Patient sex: M
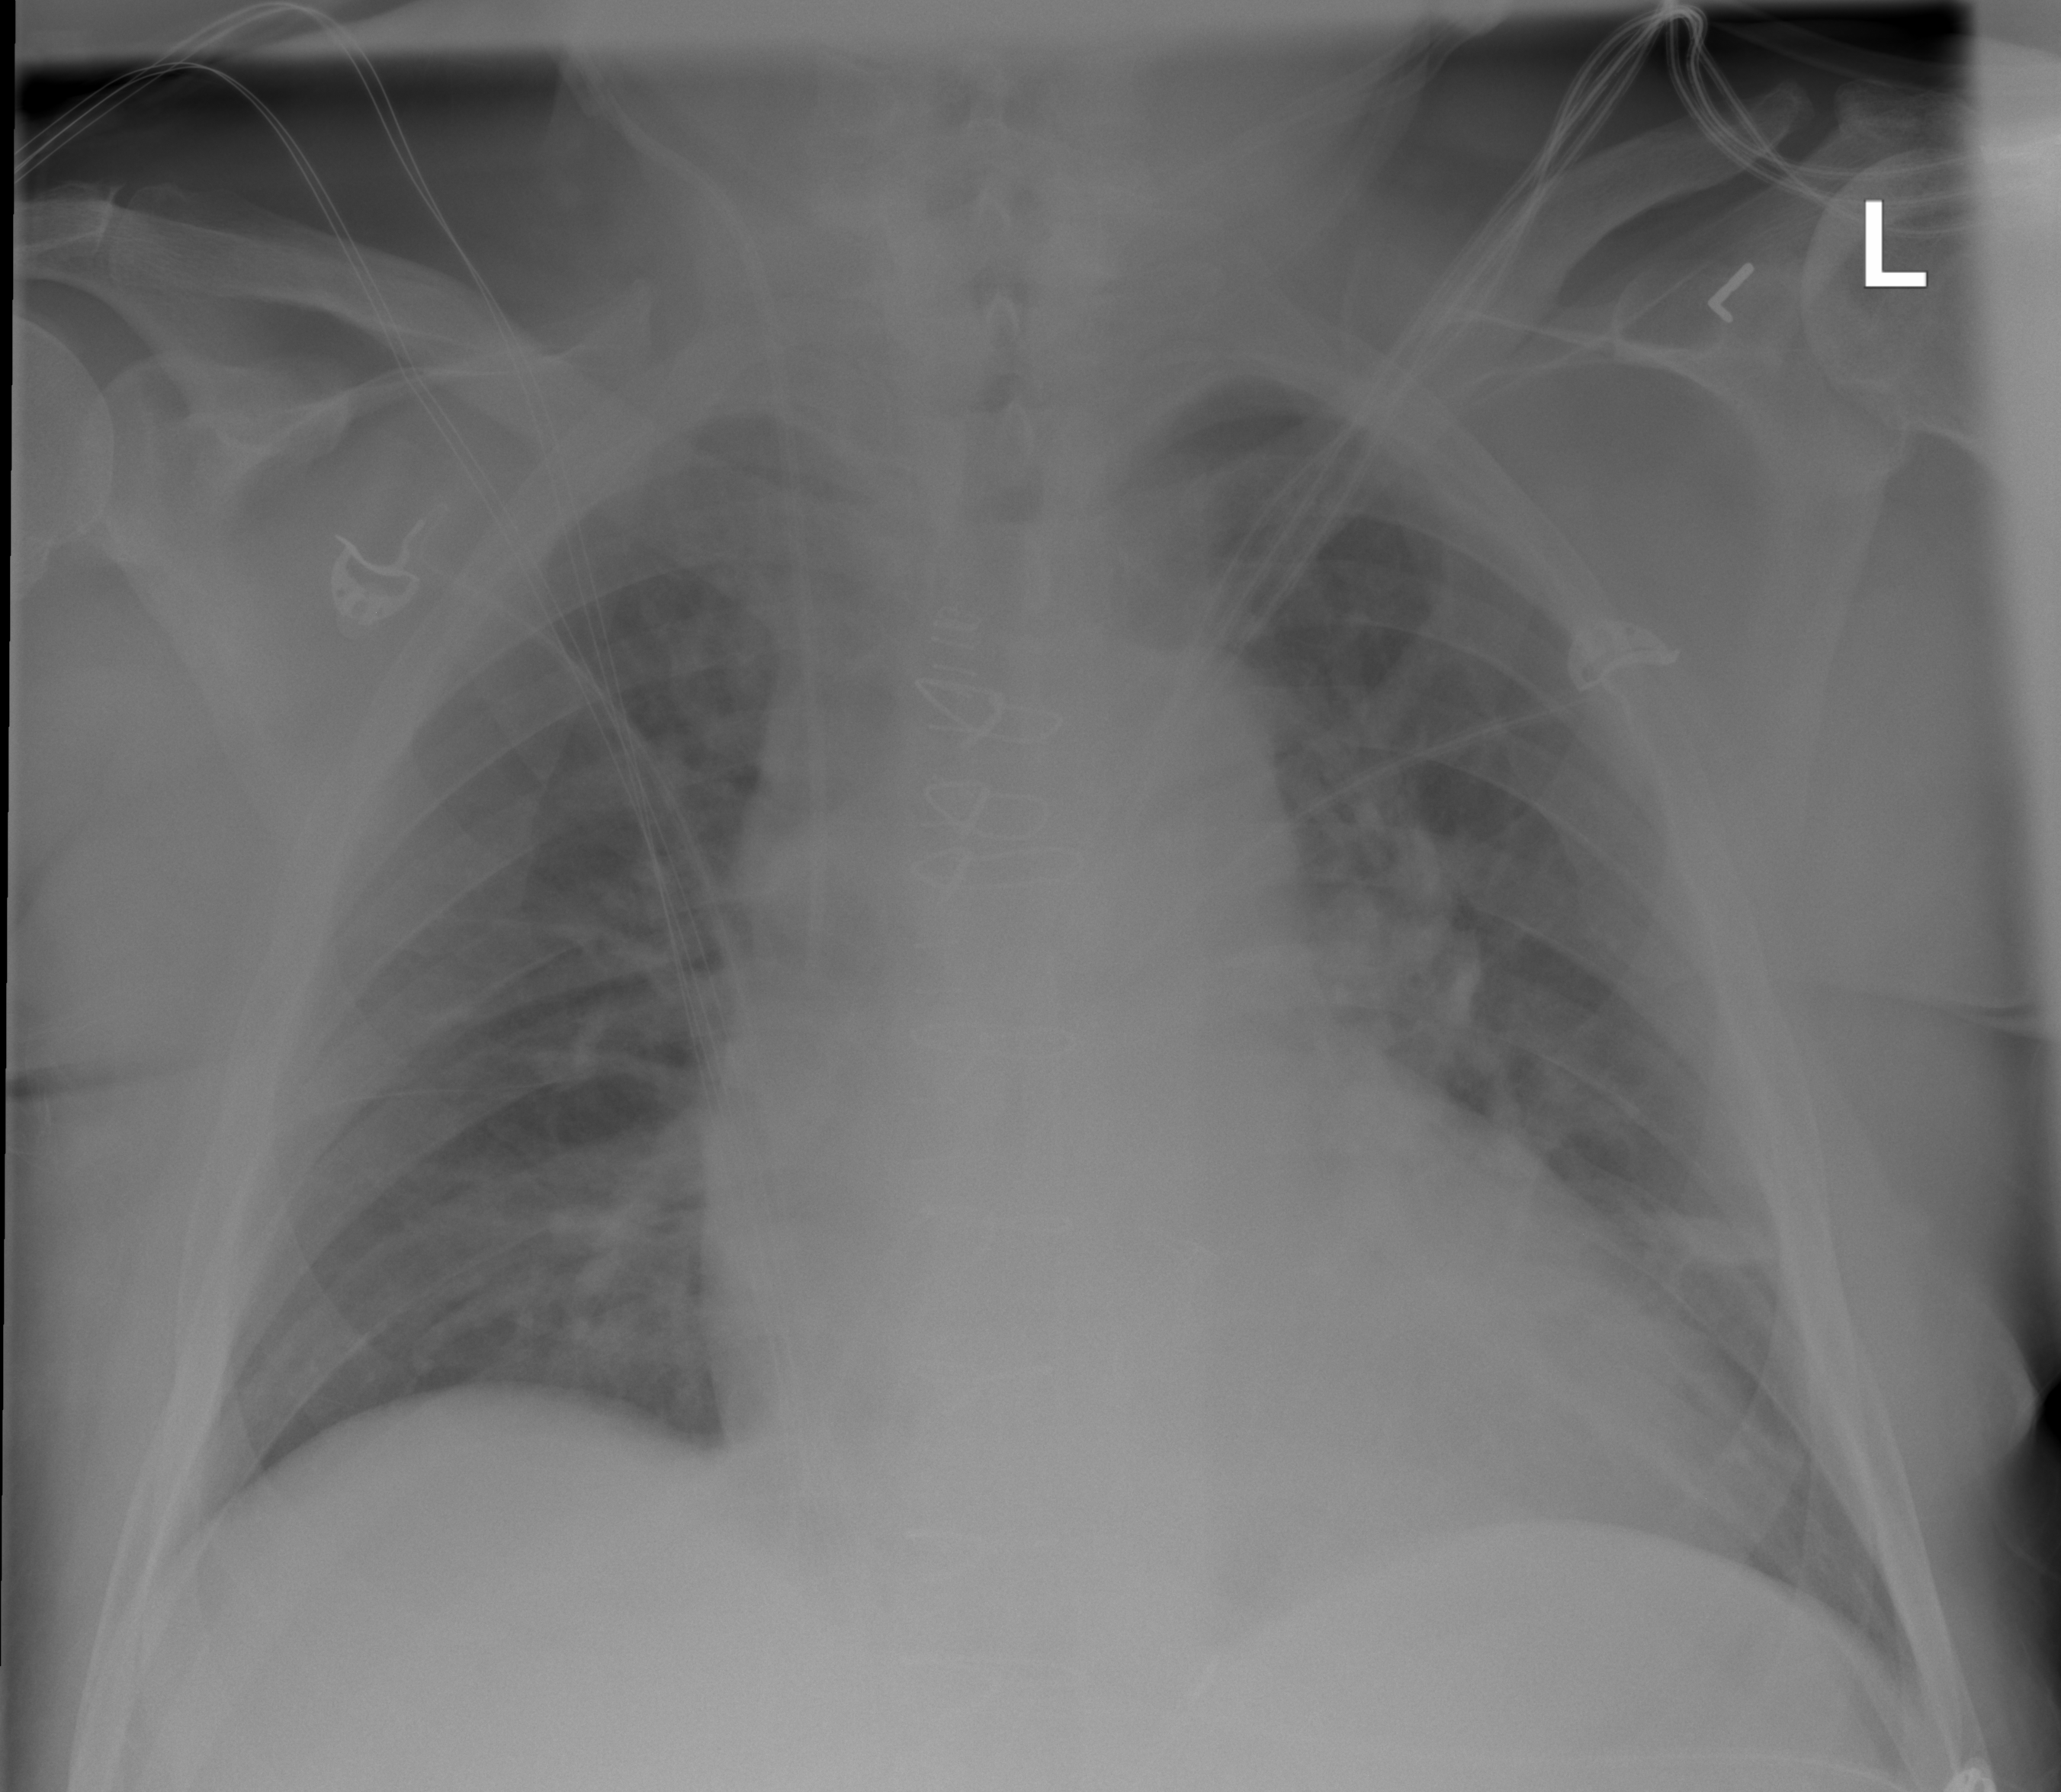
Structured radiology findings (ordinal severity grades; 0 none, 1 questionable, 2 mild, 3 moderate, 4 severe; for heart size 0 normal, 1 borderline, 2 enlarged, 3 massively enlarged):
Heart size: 2
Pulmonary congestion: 2
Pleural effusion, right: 0
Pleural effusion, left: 0
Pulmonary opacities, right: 0
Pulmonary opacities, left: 0
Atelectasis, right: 0
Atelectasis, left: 1